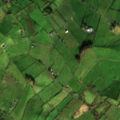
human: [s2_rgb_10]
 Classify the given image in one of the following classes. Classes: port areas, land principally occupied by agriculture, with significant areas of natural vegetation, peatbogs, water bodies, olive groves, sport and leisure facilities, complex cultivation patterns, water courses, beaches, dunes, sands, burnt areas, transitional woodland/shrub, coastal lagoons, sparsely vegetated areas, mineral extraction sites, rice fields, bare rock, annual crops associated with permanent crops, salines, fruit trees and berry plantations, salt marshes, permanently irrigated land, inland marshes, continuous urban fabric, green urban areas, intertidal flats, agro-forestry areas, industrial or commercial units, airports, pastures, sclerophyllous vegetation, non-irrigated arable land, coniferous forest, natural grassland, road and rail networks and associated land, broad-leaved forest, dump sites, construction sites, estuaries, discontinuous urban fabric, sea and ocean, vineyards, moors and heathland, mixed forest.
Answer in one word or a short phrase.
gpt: pastures